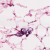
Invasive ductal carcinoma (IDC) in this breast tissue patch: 0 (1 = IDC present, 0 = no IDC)